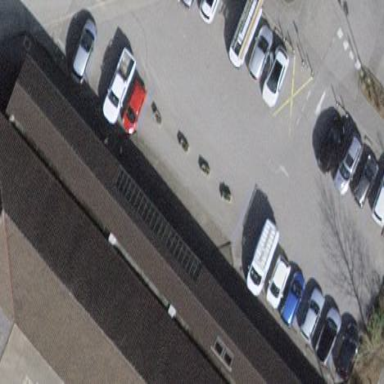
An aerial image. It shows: View of roof of building.